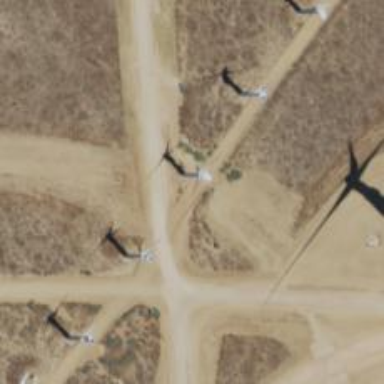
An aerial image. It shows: Wind power generator utilizing wind turbines.